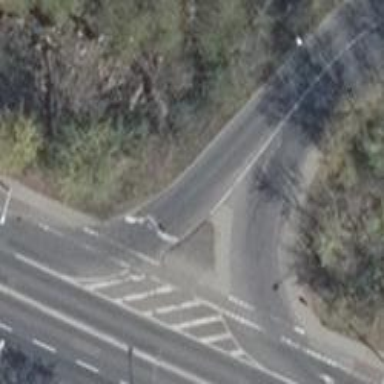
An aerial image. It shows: Tertiary road.